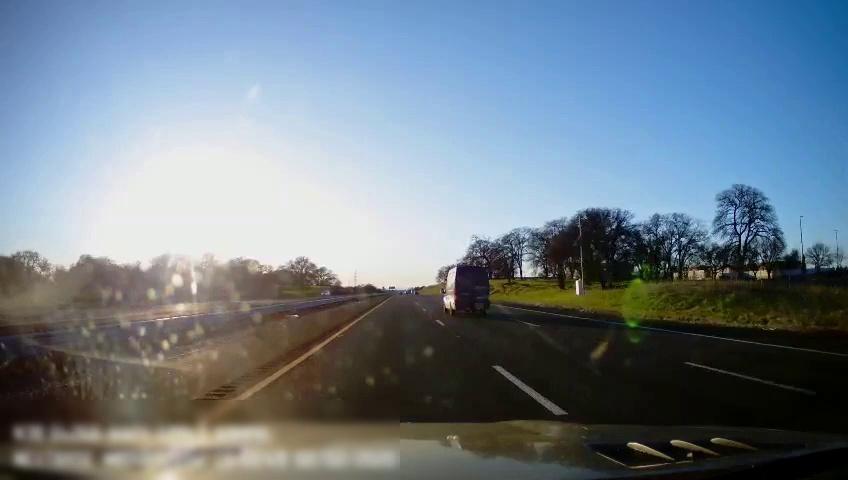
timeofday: Day
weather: Sunny
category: Drivable Space
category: Drivable Space
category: Vehicles | Truck
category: Lanes | Current Lane
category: Lanes | Current Lane
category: Lanes | Alternate Lane
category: Lanes | Alternate Lane